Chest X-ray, PA view. Patient: 32 years old, sex F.
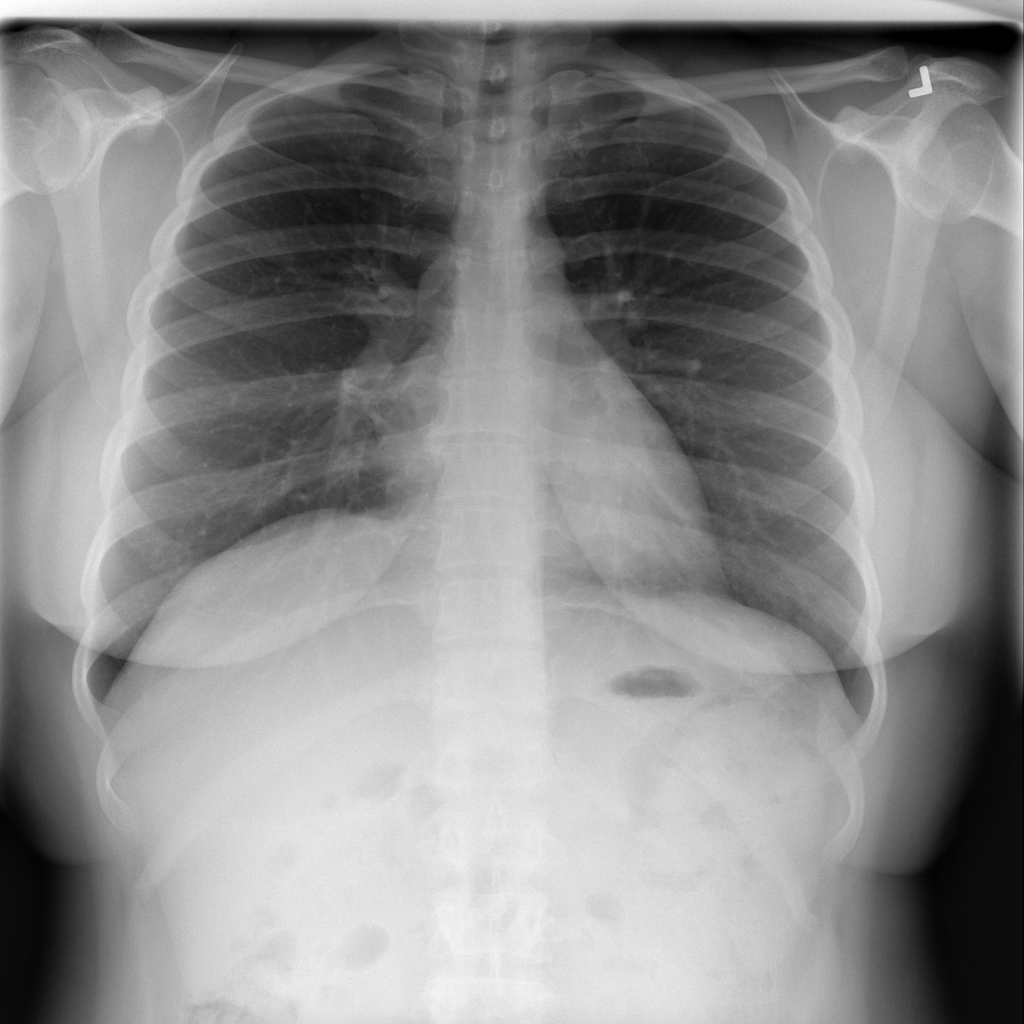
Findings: No Finding